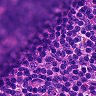
Metastatic tissue present: no